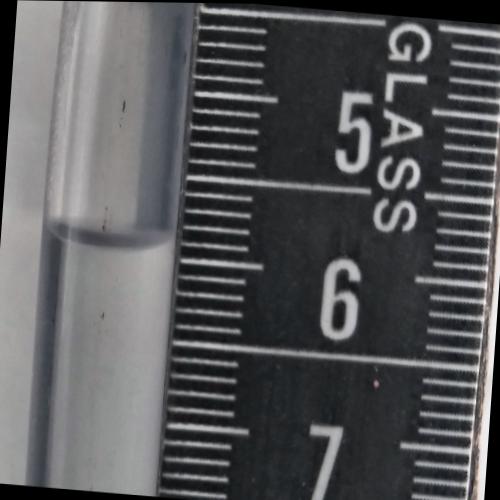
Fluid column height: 5.9 cm